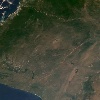
Label: land